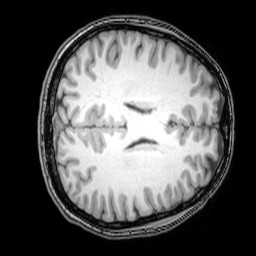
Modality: T1w
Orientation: axial
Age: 26
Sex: female
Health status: healthy
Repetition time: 0.081 s
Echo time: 0.037 s